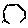
Label: hexagon